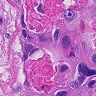
Metastatic tissue present: yes